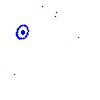
Particle: kaon